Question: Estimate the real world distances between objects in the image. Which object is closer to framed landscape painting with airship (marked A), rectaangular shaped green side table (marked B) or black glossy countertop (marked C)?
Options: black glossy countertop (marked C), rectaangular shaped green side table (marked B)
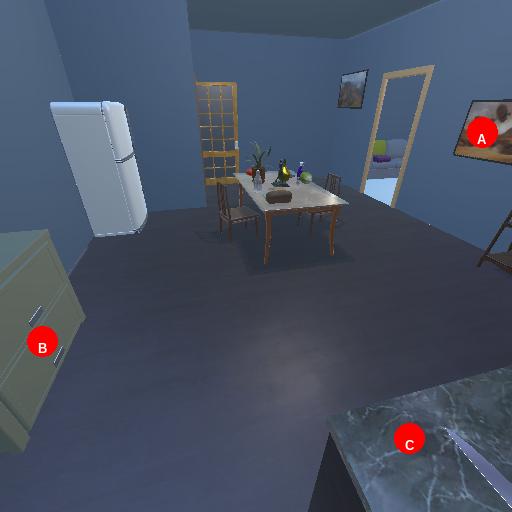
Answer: black glossy countertop (marked C)